Question: I have a UIScrollview that is very long and exceeds the width of the screen. See the below screenshot for reference.

I am programatically adding buttons to this scrollview in a dynamically-varying for-loop. There is a "containerView" that basically is the same width of the scrollview, and I'm actually adding the buttons directly onto that. The code is pretty straight-forward there, something like the following:
'''
for (int i=0; i<numberOfButtons; i++) {
UIButton *currentButton = [[UIButton alloc] init];
[currentButton setTranslatesAutoresizingMaskIntoConstraints:NO];
[currentButton setBackgroundImage:buttonImage forState:UIControlStateNormal];
[currentButton setTag:i];
[currentButton addTarget:self action:@selector(buttonPressed:) forControlEvents:UIControlEventTouchUpInside];
[self.containerView addSubview:currentButton];
// here's where I programatically set constraints for positioning
}
'''
The buttons show perfectly fine in the correct spots, and the ones initially on the screen (i.e. the first 2 in the screenshot example above) fire the "buttonPressed:" method perfectly fine. However, the ones that are initially off-screen still show fine, but the event is not fired when tapped.
I see other similar posts to this out there, but nothing seems to work. Any ideas on where to go on this one? I'm a bit stumped. Thanks in advance!
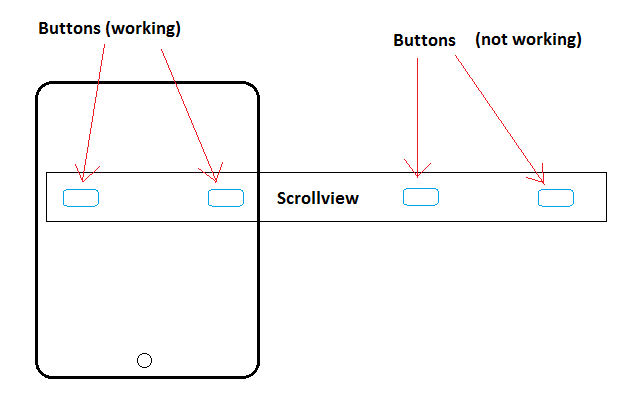
Answer: The answer to this turned out to be exactly what rdelmar indicated in his comment. The containerView's frame was being set to the bounds of the screen size, so when I changed the background color to white, it became obvious that the bounds were limited to the initial screen width.
The fix was pretty simple - once the for-loop completed, I knew exactly how long the containerView needed to be, so I just set the frame there to the appropriate width. Issue resolved!